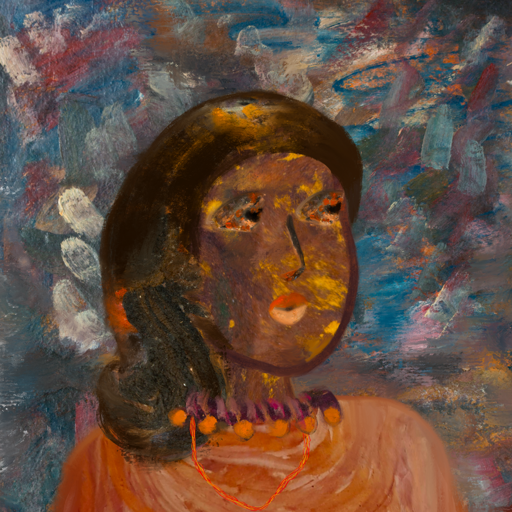
Background: Boggyland, Head And Neck Side: Comrade, Face Side: Gypsy_Queen, Bust: Pious_Lady, Hair Side: Gypsy_Queen, Head Accessory: Blank, Second Necklace: Gypsy_Mother_2, Necklace: Doll, Baby: Blank